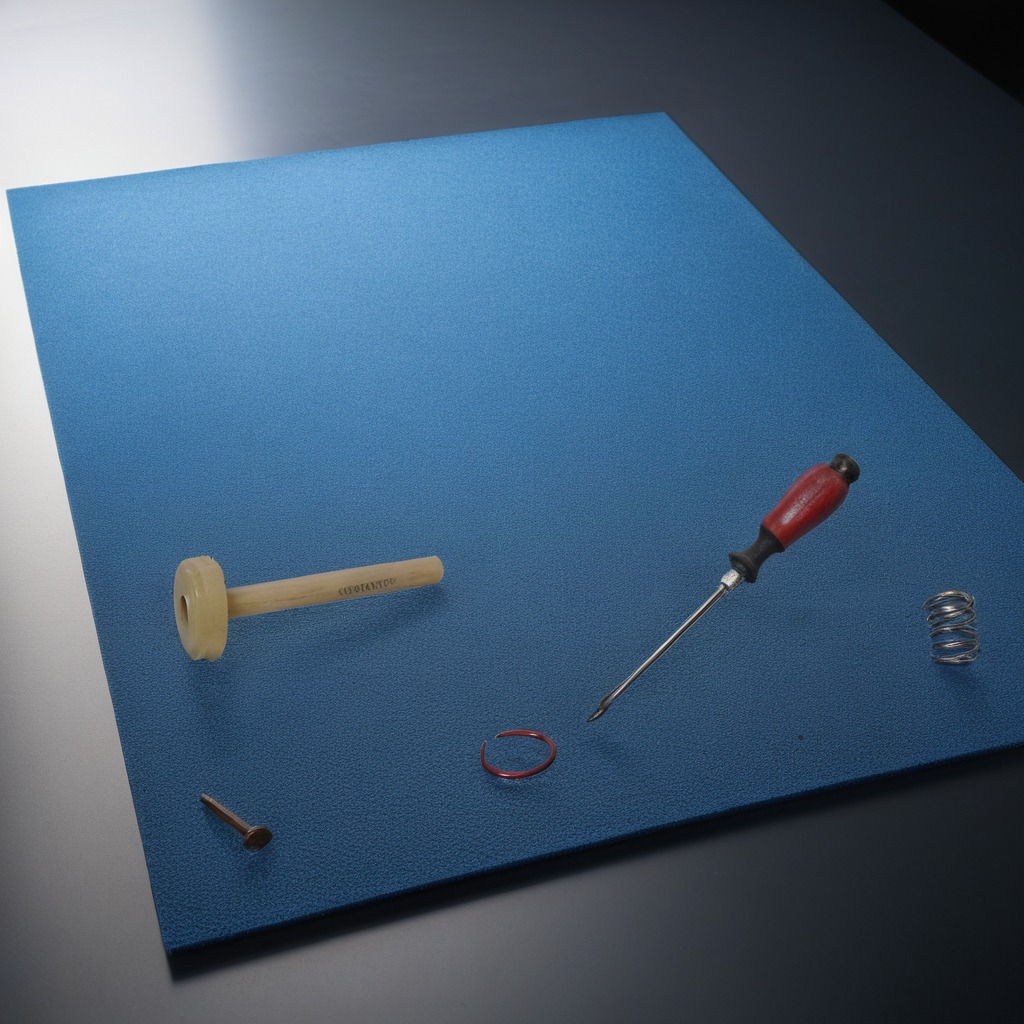
A rubber Oring, a hammer, an iron nail, a coiled metal spring, and a screwdriver are lying on the granite tabletop.